Question: I would like to modify the y-axis scale on ggplot2 for a case where I am plotting a value that I know is always positive.
To illustrate this problem, consider the graph that is produced when I plot:
'''
df = data.frame(x=seq(1,10),y=rep(0,10))
ggplot(df,aes(x,y)) + geom_point()
'''

I would like to set the lower limit for the y-axis in this case to 0 without specifying the maximum value for the y-axis. If possible, I would like to do this in one command (since I need to usually call 'facet_grid' with 'scales = free' after I create this plot)
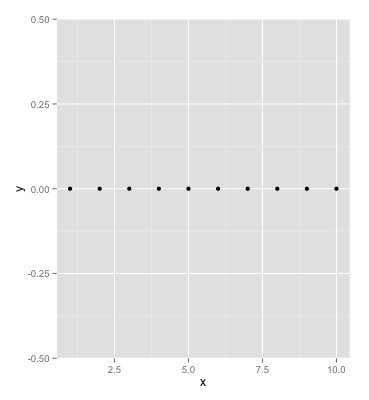
Answer: >
# Edit
After clarification, the OP is looking for a solution to plot data that has all zeros for y-values so that the axes are not set by the 'expand' function to be equal on either side of 0. Here is one possible solution:
example data:
'''
set.seed(1)
df <- data.frame(x=1:10,
y=rep(0, 10))
df1 <- data.frame(x=1:10,
y=sample(1:10 , 10, replace=T))
df
df1
'''
Add a wrapper that plots all-zero data appropriately:
'''
plot.zeros <- function(data) {
upper.lim <- ifelse(any(data$y != 0), NA, 1)
print(ggplot(data, aes(x, y)) + geom_point() +
scale_y_continuous(limits = c(0, upper.lim), expand = c(0.01, 0)))
}
plot.zeros(df)
plot.zeros(df1)
'''
This uses a simple function to set the upper y-axis limit to 1 if all the data have y-values of 0. If any y-values are non-zero, the minimum y-axis is set to 0 and the maximum is determined internally by 'ggplot'. You can change the y-max value as desired by changing the 'else' part of the 'ifelse' statement to something other than 1. Also, if you don't want to mess with the 'expand' argument and just want to use the default, you can use 'ylim(0, upper.lim)' instead of the 'scale_y_continuous' call.
> End Edit
---
If your data is always positive but sometimes the min value is above zero, you could use 'expand_limits'. In that case, this should give you what you are looking for:
'''
df <- data.frame(type=sample(c("a","b"), 20, replace=T),
x=rep(1:10, 2),
y=c(rep(0, 10), sample(1:10 , 10, replace=T)))
df
ggplot(df,aes(x,y)) + geom_point() +
facet_wrap(facets='type', scales="free") +
expand_limits(y=0)
'''

Alternately, you can use a manually set scale, but that wouldn't work for 'facet_wrap' or 'grid_wrap', as it would set the scale for all facets:
'''
scale_y_continuous(limits=c(0, max(df$y) * 1.1))
'''